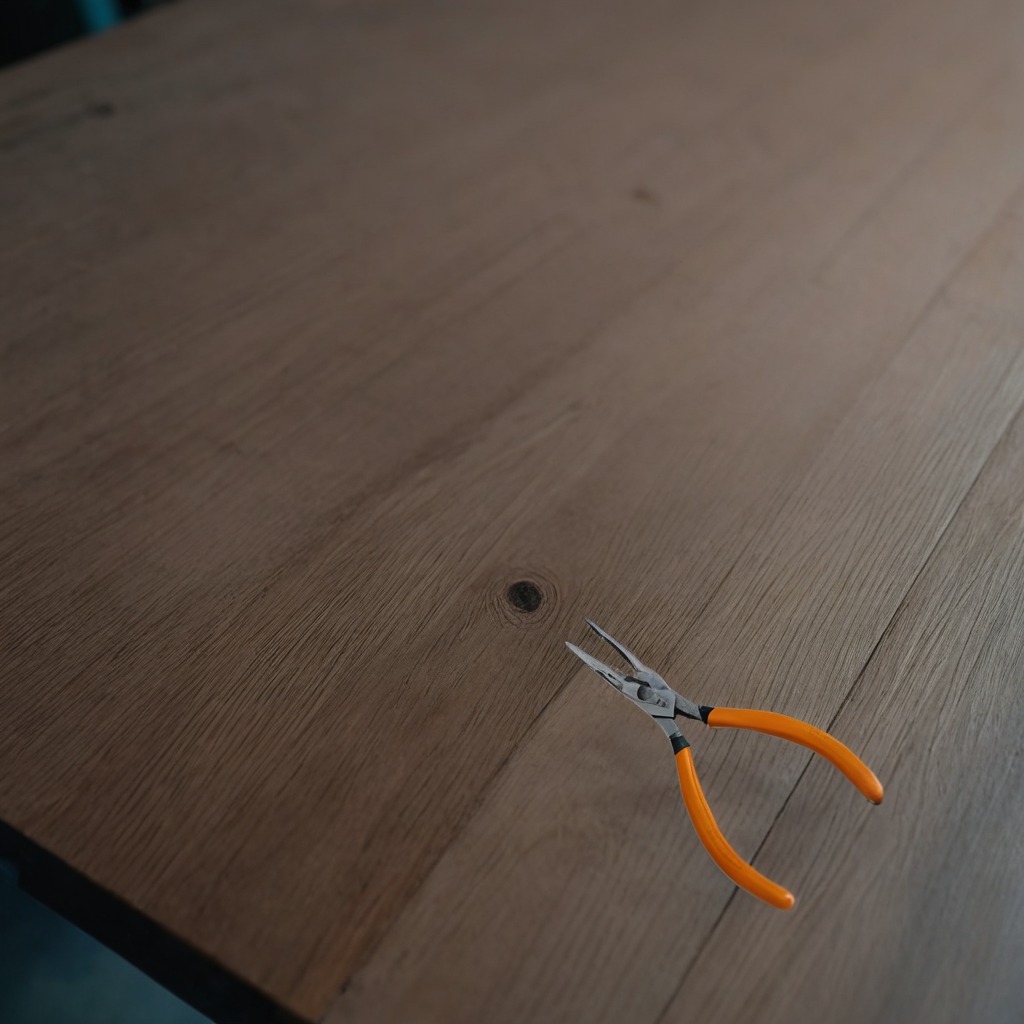
A plier is lying on the table.